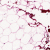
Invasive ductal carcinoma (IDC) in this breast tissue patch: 0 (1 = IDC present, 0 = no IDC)